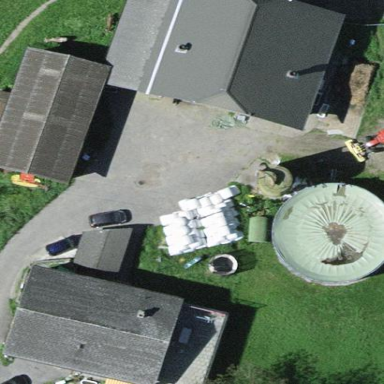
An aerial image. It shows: Farmyard area.